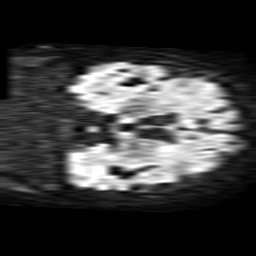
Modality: TRACE
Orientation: coronal
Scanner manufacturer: philips
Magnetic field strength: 1.5 T
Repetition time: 3.686 s
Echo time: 0.09411 s